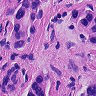
Metastatic tissue present: yes